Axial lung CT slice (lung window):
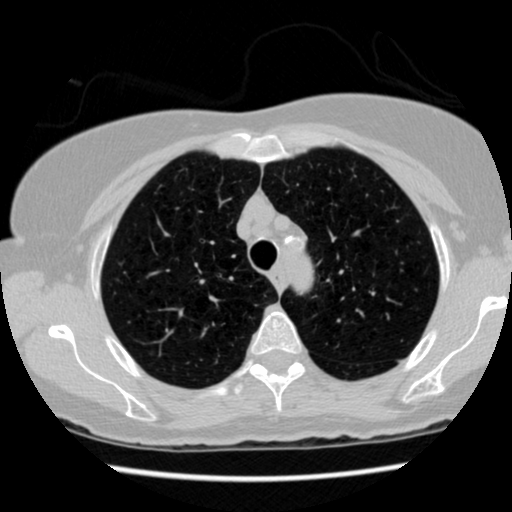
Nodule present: no